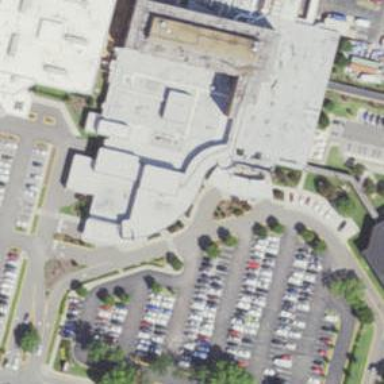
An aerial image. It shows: Hospital building.